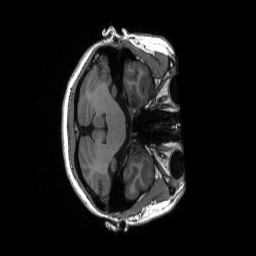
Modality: T1w
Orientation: axial
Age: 22
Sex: female
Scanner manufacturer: siemens
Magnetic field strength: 3 T
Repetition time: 2.53 s
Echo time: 0.0033 s